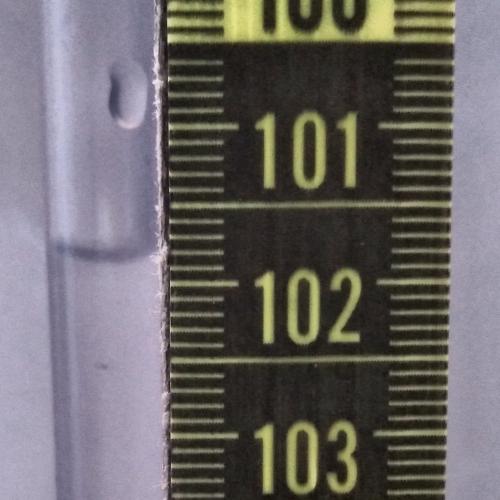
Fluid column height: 101.8 cm